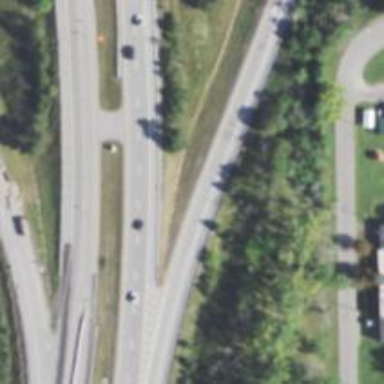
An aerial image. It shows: Primary highway that functions as expressway.